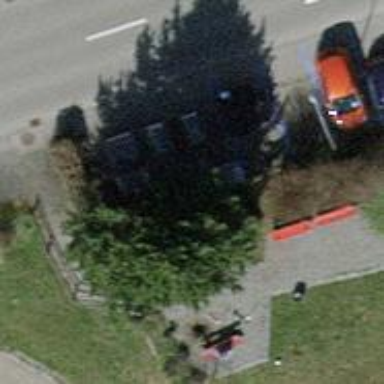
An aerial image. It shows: Bench.